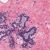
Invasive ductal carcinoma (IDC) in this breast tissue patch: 0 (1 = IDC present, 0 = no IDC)